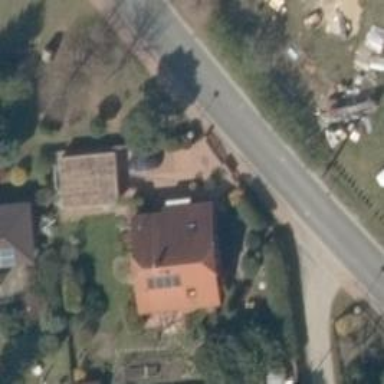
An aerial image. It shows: Simple house.